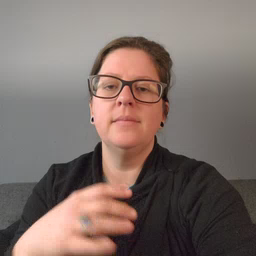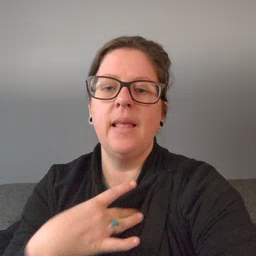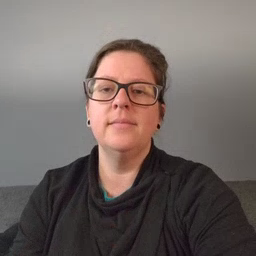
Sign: like